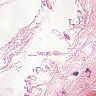
Metastatic tissue present: no